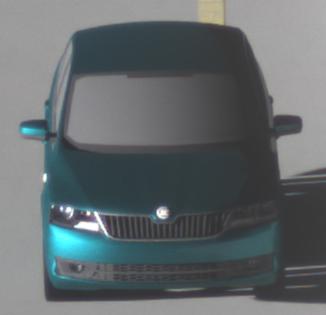
Make: Skoda
Model: Rapid
Detailed model: Rapid 1.2 Active Limousine
Model produced from: 2012/10
Model produced until: 2015/04
Doors: 5
Color: blue
Road condition: dry road
Daytime: sunrise or sunset
Contrast: high contrast